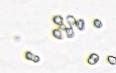
Label: Phaeocystis